Question: I'm developping a books library application for my internship.
I have a GridView thats shows me the list of books I have in a database.
I want to add a feature that when I click on some book in the GridView to display me all it's informations like an HTML page, as in this picture.

How can I add this HTML area to my form, and how can I display Informations in it ?
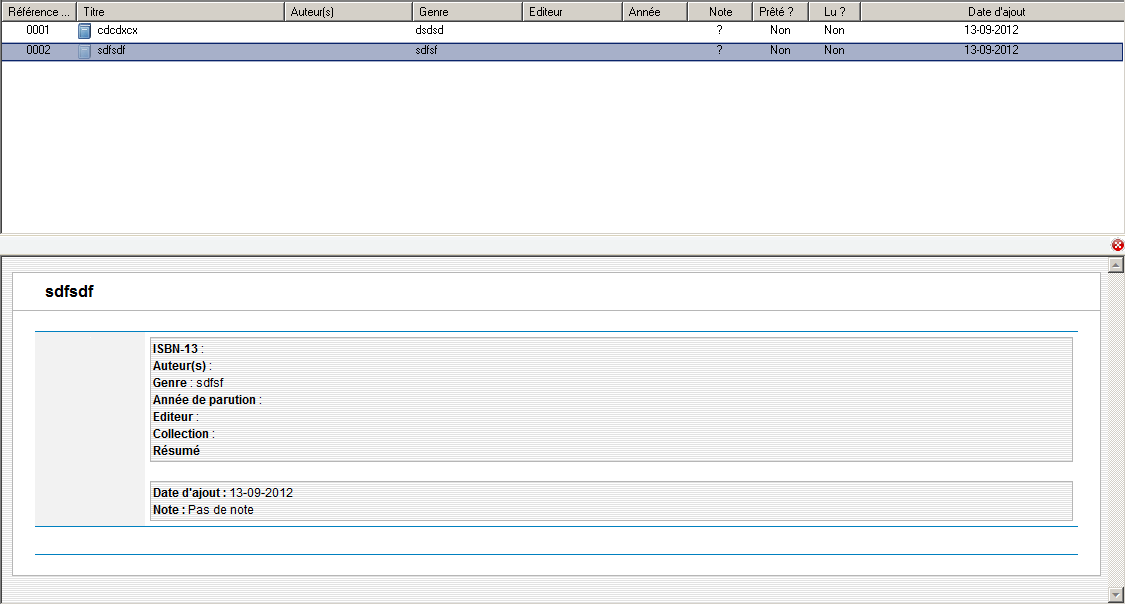
Answer: You can use 'WebBrowser Class'
Link : <URL>
Link : <URL>
Your sample :
'''
WebBrowser browser = new WebBrowser();
browser.Url = new Uri("your Url");
'''
Set content in webBrowser with 'browser.DocumentText'
Link : <URL>